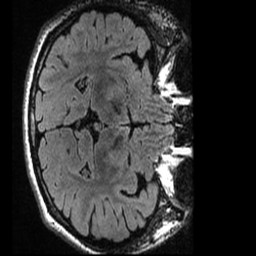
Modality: T1w
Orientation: axial
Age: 23
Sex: female